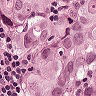
Metastatic tissue present: yes